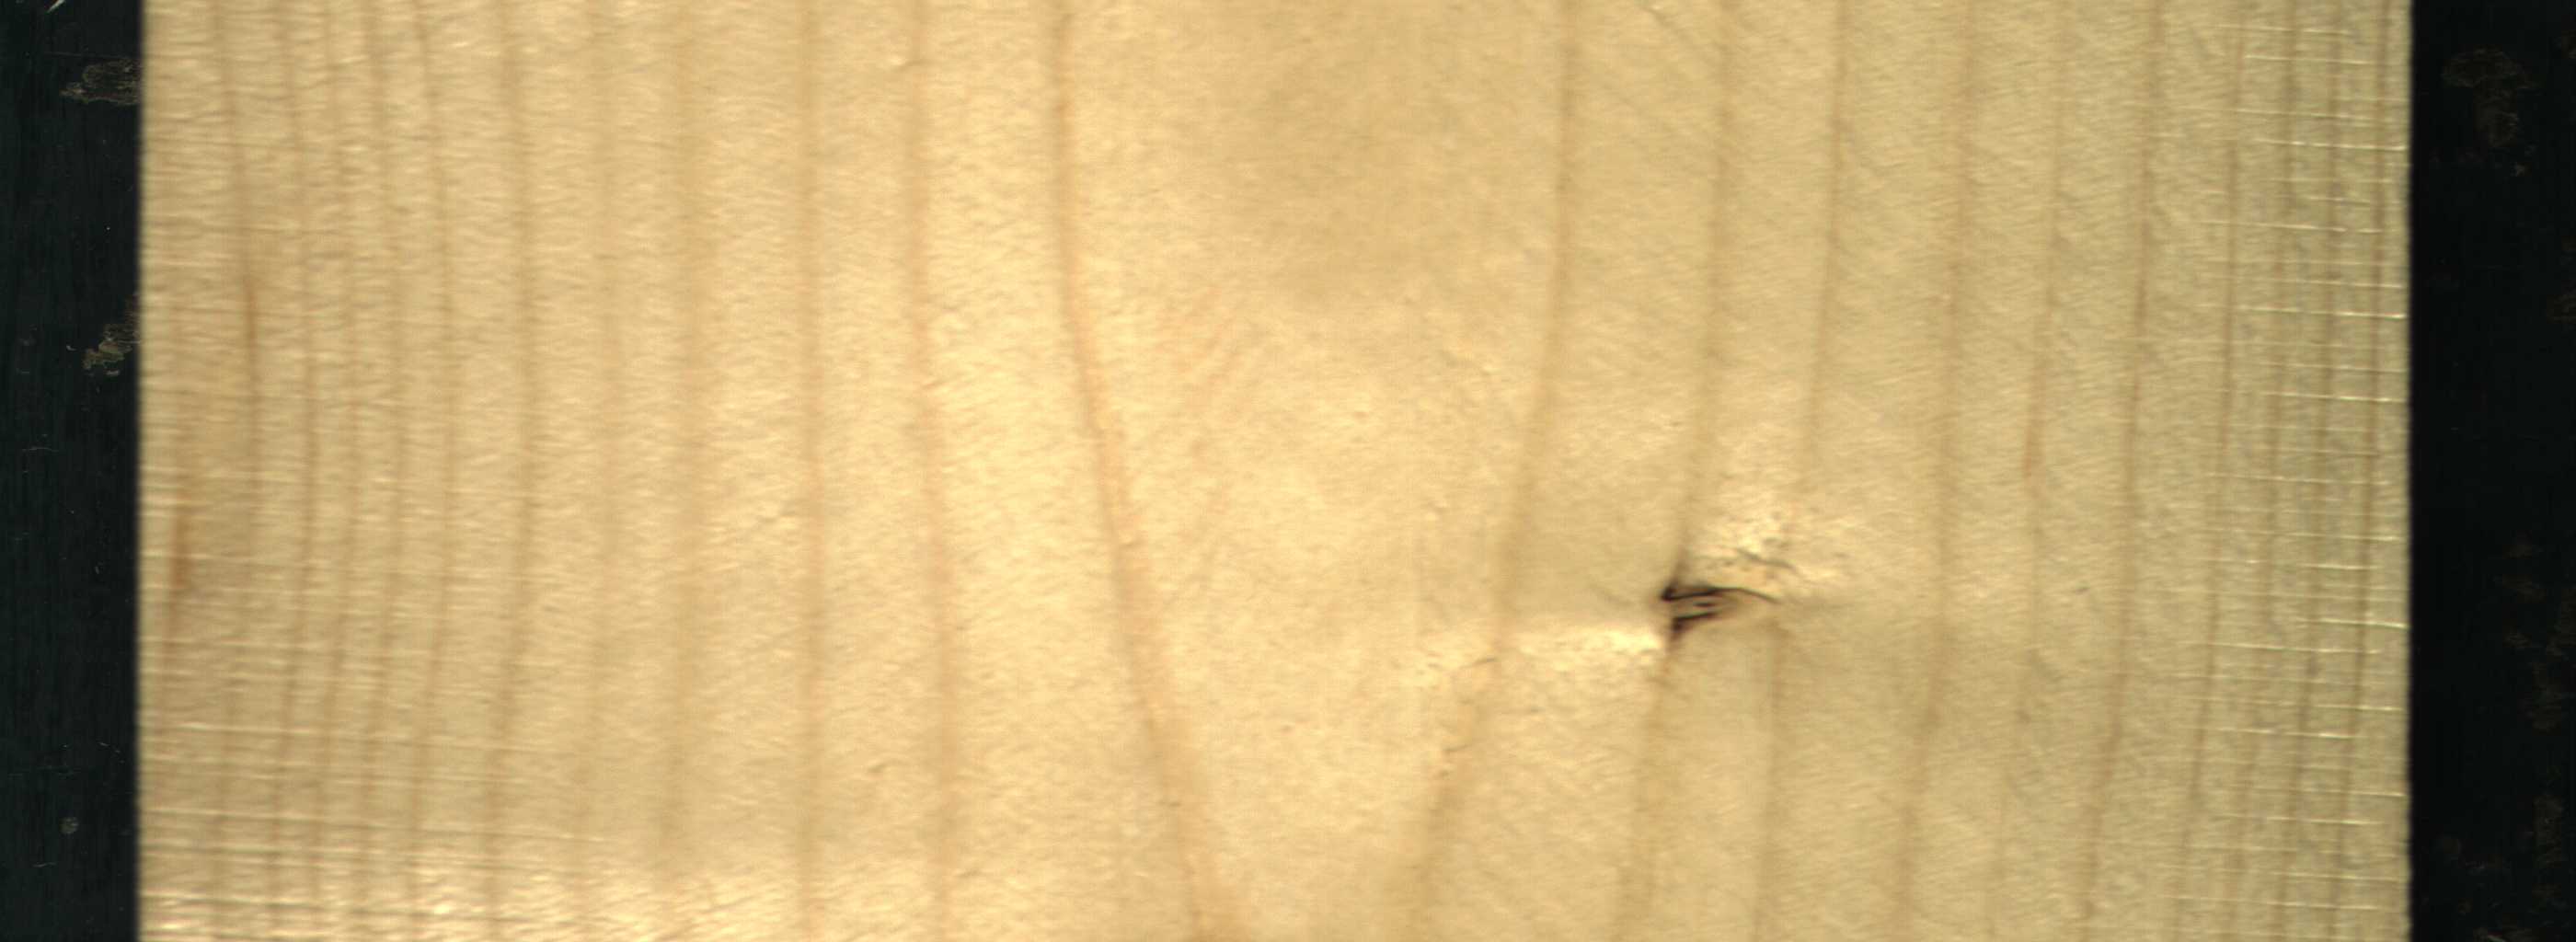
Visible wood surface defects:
Dead_Knot